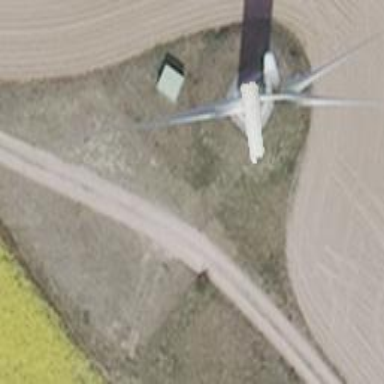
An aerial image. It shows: Wind generator powered by horizontal axis wind turbine.